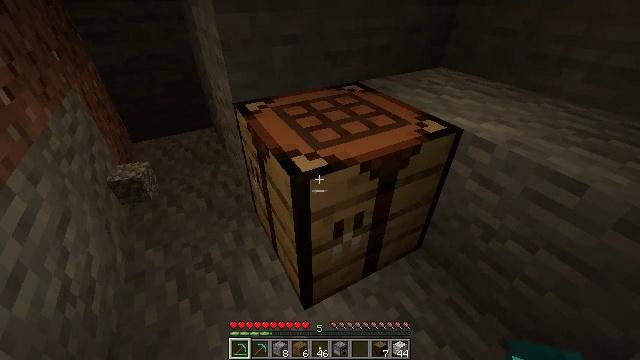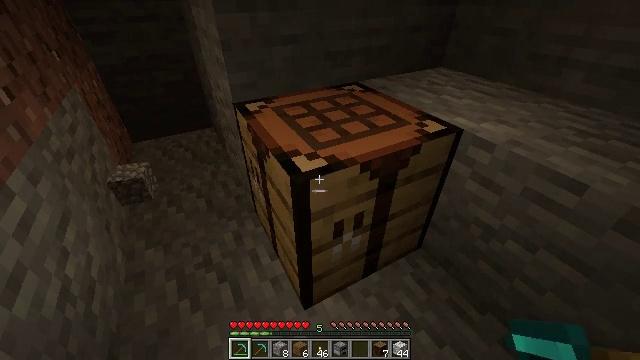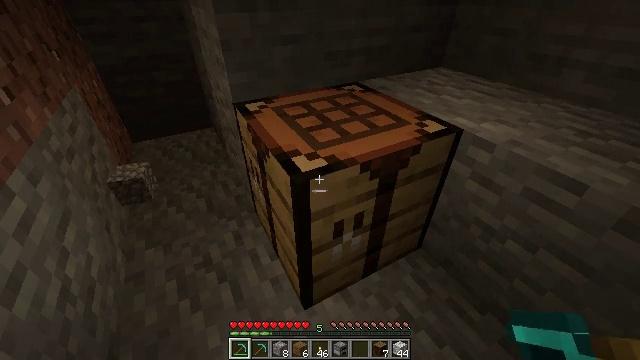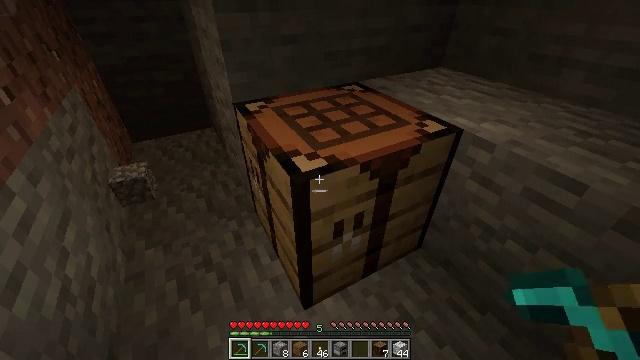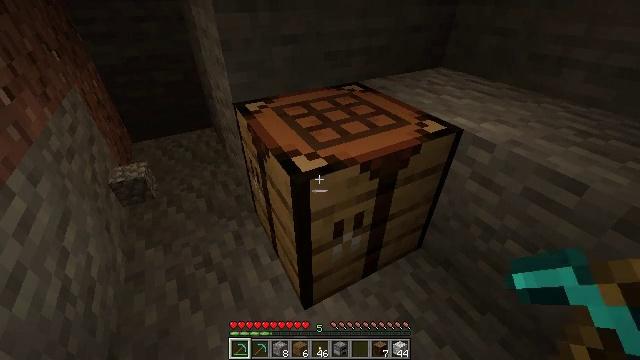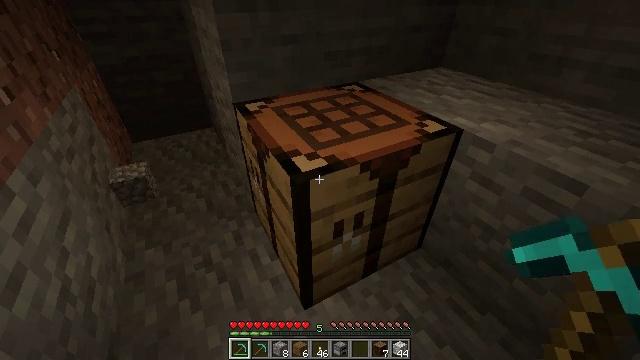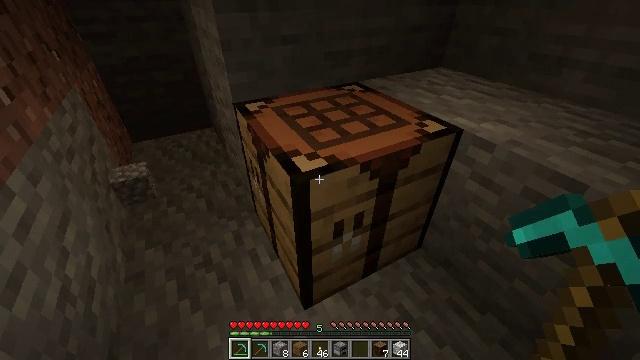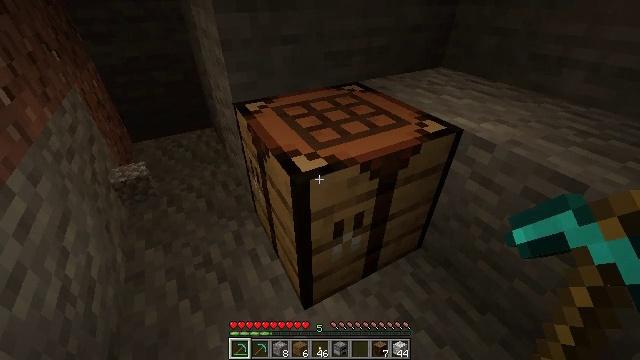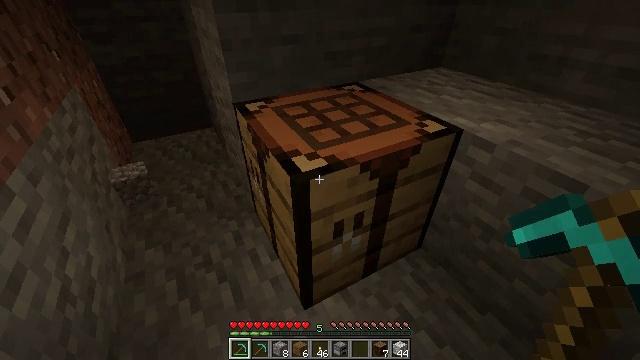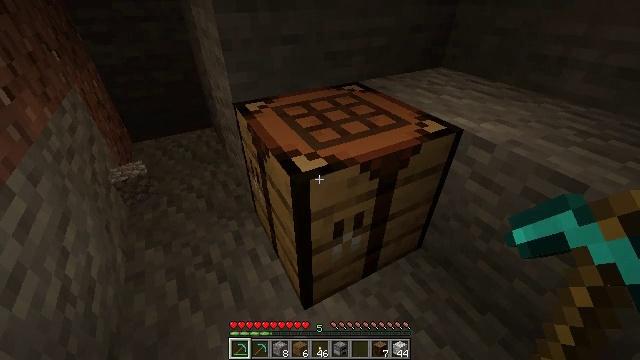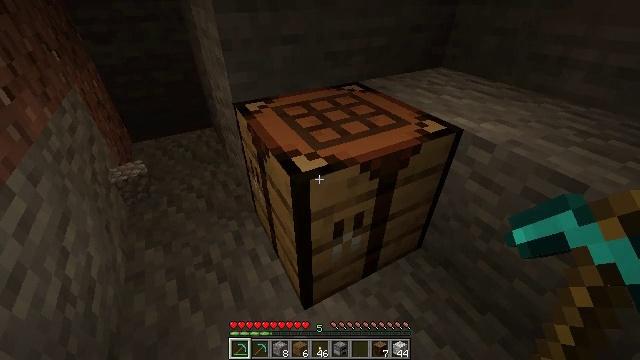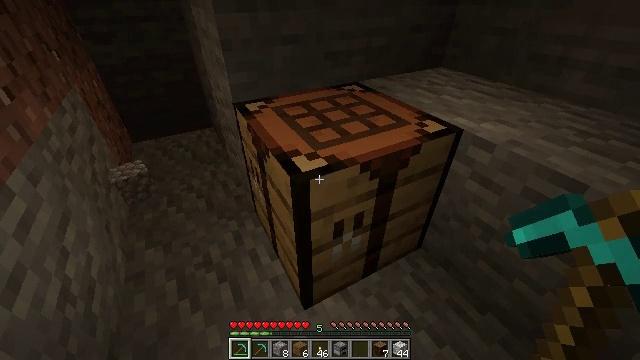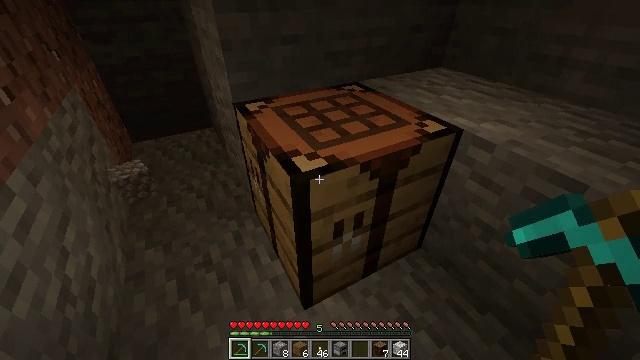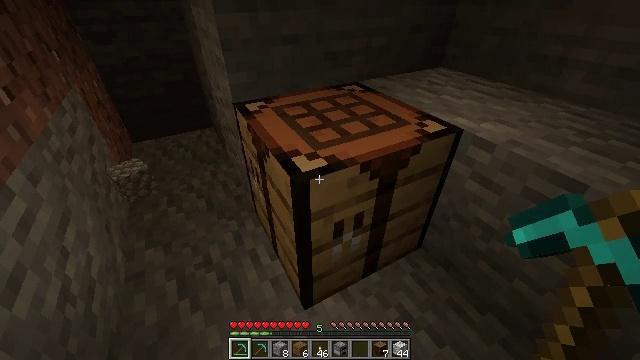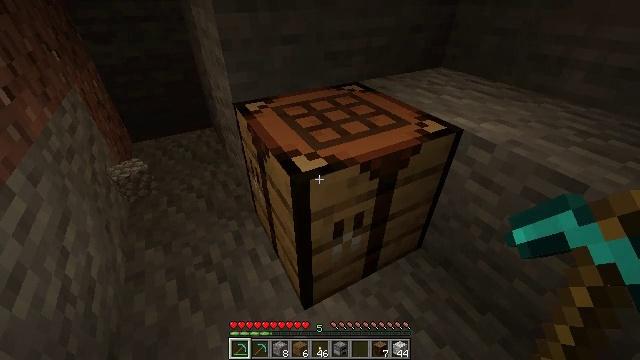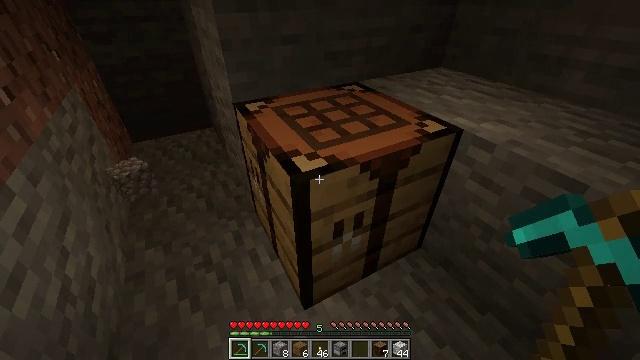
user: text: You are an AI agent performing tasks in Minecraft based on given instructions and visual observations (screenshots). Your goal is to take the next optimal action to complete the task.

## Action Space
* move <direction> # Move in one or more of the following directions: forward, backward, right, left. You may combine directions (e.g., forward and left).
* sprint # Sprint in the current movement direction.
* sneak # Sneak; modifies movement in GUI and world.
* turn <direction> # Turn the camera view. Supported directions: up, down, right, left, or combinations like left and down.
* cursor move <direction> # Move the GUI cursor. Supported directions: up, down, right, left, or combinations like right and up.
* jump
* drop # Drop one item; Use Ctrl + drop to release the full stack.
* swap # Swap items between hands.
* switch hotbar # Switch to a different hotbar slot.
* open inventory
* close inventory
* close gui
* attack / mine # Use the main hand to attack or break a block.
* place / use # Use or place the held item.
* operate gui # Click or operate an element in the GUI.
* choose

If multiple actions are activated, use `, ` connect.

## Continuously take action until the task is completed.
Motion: motion action
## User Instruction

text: Left click on the crafting table
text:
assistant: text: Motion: no_op
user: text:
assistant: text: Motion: no_op
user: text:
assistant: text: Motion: no_op
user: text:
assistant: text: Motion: no_op
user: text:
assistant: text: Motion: no_op
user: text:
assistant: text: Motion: no_op
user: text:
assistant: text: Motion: no_op
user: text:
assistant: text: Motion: no_op
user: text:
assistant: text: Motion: no_op
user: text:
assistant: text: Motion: no_op
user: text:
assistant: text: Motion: no_op
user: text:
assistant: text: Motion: no_op
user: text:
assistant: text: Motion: no_op
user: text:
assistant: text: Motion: no_op
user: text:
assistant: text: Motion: no_op
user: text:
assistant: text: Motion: no_op
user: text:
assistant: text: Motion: no_op
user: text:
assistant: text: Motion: no_op
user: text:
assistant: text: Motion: no_op
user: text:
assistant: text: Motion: no_op
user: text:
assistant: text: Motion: no_op
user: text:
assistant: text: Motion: no_op
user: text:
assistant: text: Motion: no_op
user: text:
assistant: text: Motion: no_op
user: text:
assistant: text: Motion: no_op
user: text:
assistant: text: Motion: no_op
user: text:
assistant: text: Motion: no_op
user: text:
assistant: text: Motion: no_op
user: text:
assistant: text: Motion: no_op
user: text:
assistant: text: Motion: no_op